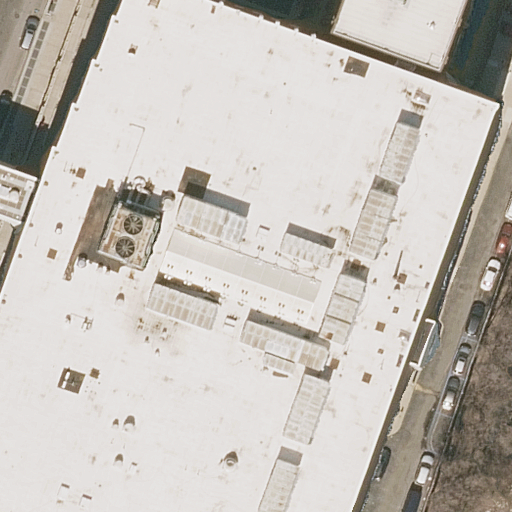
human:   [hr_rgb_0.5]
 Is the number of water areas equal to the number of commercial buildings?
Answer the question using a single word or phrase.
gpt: yes

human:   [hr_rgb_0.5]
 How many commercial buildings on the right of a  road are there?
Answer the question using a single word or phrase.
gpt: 0

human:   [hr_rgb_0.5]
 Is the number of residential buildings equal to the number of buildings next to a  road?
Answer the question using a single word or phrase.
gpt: no

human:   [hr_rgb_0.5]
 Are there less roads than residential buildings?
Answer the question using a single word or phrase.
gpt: no

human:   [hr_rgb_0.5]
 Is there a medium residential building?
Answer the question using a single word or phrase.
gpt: no

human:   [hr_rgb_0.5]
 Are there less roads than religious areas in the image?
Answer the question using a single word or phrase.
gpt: no

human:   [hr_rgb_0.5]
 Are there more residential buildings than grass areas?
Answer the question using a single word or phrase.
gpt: yes

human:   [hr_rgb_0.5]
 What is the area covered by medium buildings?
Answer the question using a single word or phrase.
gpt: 315m2

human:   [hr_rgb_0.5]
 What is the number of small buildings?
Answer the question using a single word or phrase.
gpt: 1

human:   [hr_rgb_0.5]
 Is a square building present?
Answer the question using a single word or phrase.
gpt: no

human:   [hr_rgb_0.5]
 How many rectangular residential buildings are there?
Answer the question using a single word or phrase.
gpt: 2

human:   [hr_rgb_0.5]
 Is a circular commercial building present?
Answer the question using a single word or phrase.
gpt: no

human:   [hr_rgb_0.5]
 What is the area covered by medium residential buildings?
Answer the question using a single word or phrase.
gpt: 0m2

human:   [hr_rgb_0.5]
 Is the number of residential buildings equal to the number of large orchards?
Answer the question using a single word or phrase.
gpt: no

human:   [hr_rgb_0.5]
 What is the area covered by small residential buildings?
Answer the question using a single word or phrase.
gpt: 75m2

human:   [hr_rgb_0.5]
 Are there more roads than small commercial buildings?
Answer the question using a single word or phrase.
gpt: yes

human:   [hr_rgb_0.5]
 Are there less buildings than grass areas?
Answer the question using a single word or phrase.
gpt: no

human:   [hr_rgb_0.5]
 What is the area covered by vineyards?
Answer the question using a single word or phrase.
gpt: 0m2

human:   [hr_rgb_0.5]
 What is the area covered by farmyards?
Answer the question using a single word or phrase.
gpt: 0m2

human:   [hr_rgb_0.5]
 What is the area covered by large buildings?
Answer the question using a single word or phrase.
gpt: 1333m2

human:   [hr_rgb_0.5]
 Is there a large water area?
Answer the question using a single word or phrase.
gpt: no

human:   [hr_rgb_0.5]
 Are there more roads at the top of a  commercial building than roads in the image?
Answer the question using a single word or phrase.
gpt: no

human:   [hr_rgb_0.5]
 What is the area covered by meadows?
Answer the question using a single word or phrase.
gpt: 0m2

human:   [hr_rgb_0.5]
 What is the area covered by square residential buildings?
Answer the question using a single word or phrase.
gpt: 0m2

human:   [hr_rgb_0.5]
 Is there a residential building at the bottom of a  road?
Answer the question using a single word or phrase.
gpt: yes

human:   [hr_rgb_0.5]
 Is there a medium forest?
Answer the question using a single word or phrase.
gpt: no

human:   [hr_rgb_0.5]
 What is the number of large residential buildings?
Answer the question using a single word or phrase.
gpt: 1

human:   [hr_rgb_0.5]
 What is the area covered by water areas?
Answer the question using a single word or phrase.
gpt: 0m2

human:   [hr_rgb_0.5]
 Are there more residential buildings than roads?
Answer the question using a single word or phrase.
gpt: no

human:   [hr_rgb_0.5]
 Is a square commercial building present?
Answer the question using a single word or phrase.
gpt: no

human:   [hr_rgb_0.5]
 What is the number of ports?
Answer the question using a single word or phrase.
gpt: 0

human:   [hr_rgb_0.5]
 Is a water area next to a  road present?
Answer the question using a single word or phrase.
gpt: no

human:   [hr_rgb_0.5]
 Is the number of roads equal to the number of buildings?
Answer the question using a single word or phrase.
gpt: no

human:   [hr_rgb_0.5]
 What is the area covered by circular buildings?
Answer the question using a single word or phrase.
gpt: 0m2

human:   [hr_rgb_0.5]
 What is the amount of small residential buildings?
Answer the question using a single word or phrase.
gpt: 1

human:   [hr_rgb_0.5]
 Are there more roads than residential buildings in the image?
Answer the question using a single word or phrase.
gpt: no